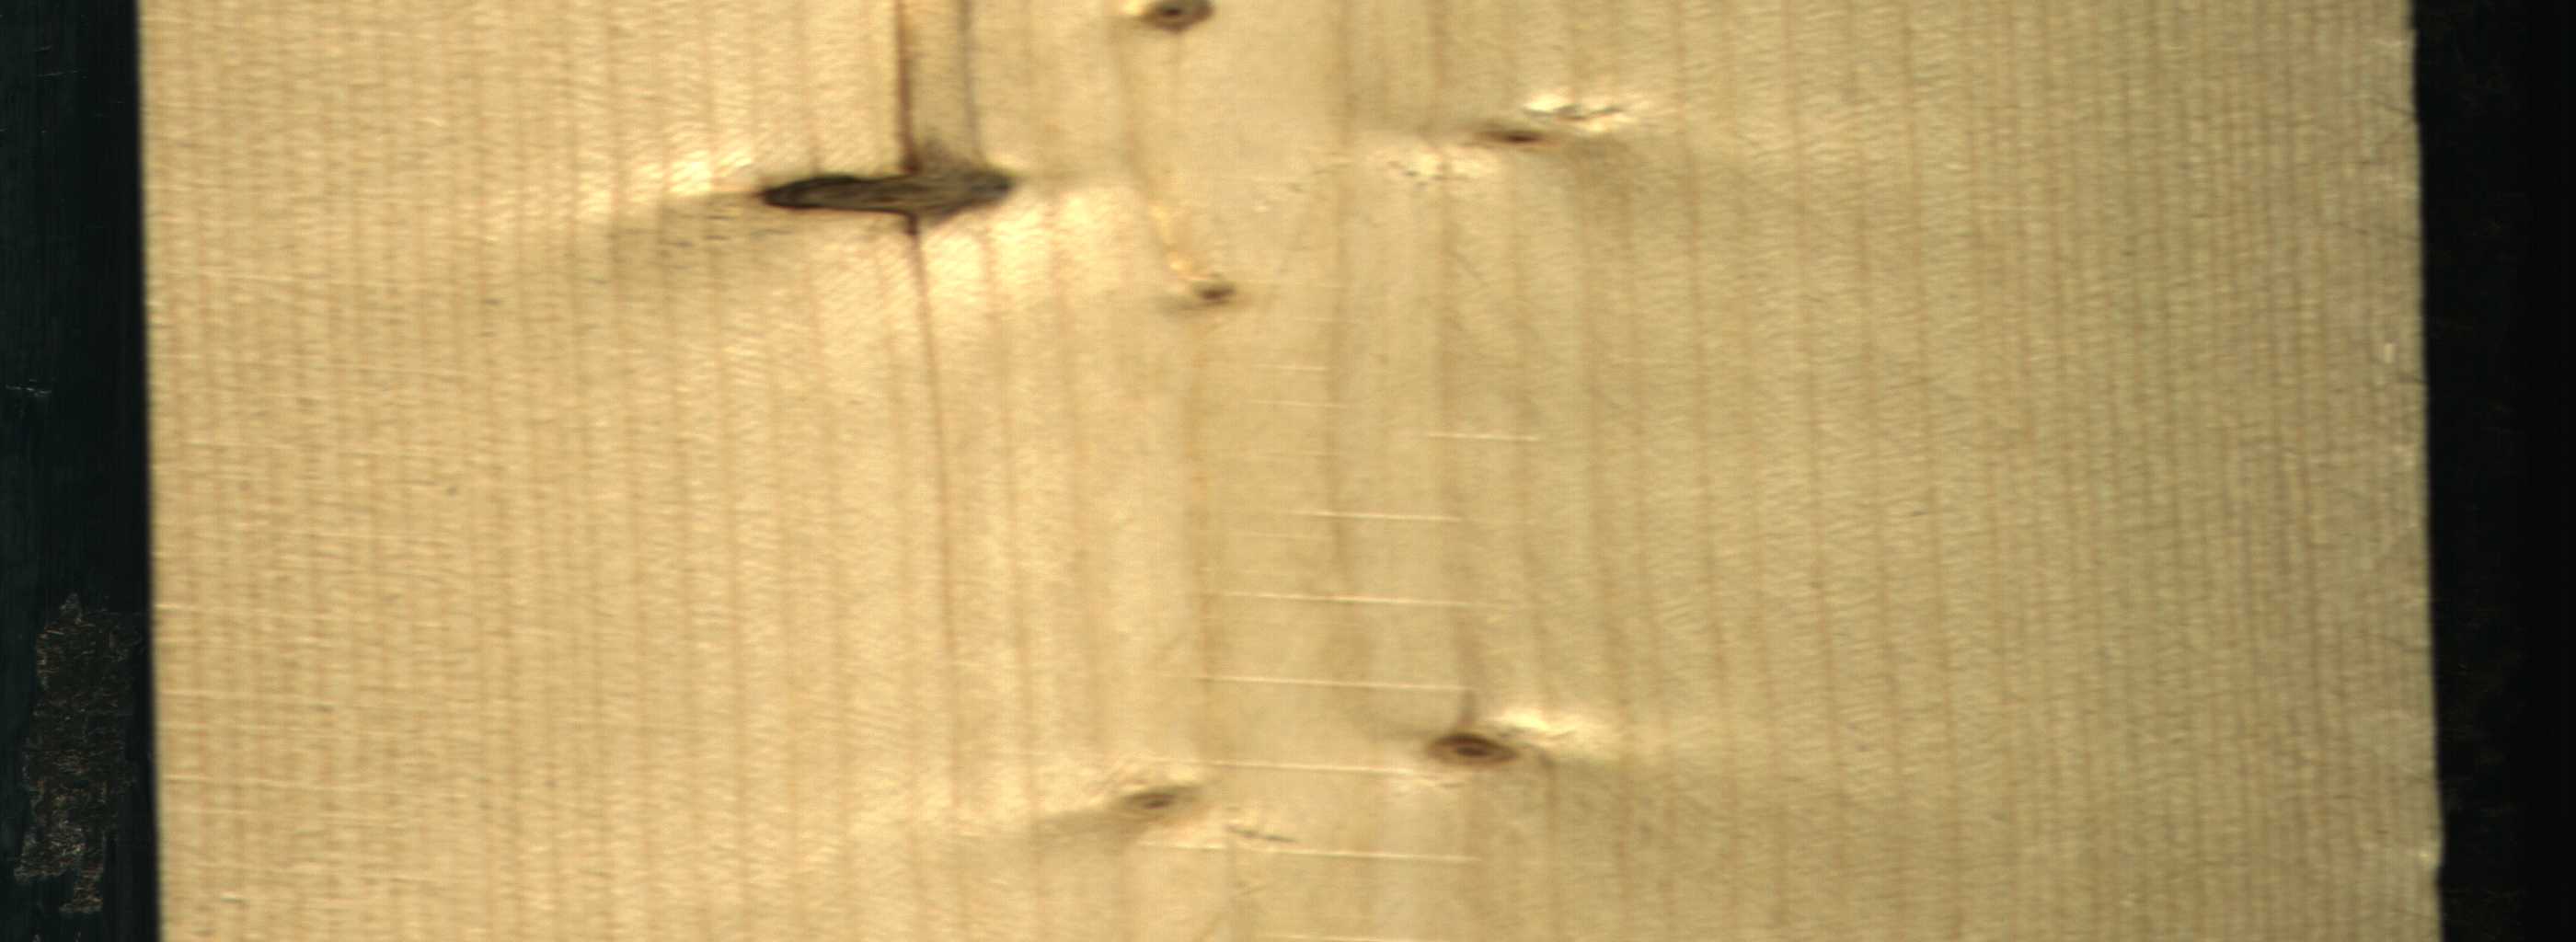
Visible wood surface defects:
Dead_Knot
Live_Knot
Live_Knot
Live_Knot
Live_Knot
Live_Knot